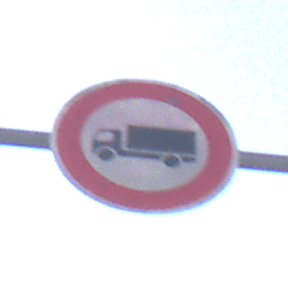
Verkehrszeichen: VerbotFuerKraftfahrzeugeUeberDreiKommaFuenfTonnen
Umgebung: Outdoor, Urban
Tageszeit: MorningAfternoon
Wetter: PartlyCloudy
Licht: Natural
Jahreszeit: NotSpecified
Kontrast: LowContrast